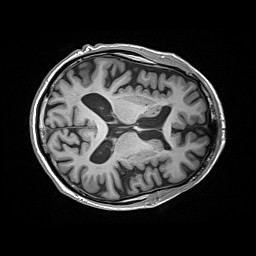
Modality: T1w
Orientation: axial
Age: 76
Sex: male
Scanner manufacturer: siemens
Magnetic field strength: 3 T
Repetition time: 2.2 s
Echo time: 0.00245 s